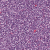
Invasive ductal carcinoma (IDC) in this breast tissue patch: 1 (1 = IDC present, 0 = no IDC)